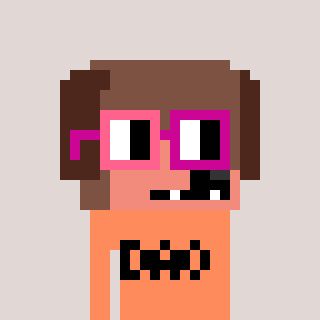
a pixel art character with square pink and red glasses, a dog-shaped head and a peachy-colored body on a warm background